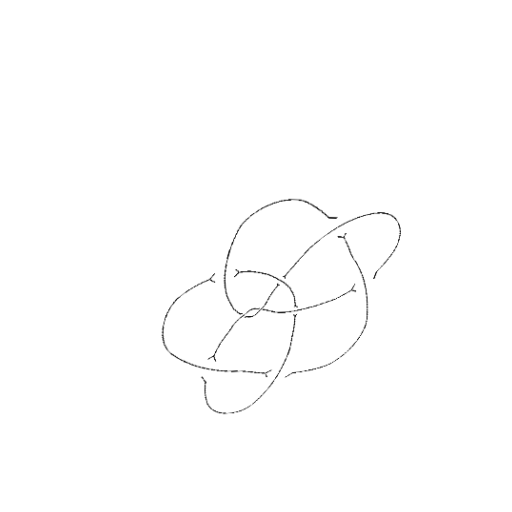
Crossing number: 9